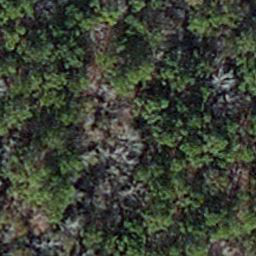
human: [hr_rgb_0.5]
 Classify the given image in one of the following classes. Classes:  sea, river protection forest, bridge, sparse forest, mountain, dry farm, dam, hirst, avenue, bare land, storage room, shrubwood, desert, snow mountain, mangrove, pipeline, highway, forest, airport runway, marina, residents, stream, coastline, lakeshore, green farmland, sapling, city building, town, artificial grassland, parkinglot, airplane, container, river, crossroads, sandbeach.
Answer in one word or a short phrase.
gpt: sapling